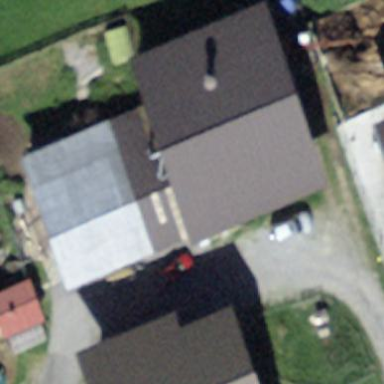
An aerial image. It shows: Barn.